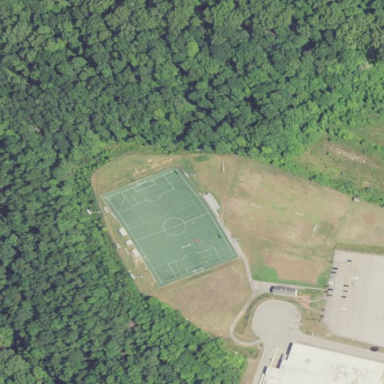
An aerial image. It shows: Soccer pitch for outdoor sports and leisure activities.